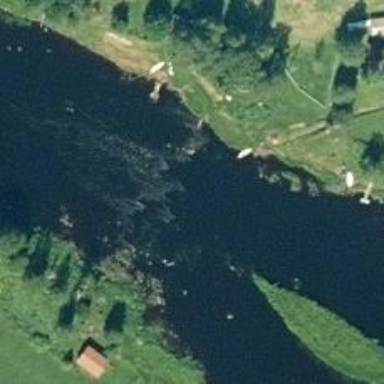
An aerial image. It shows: Rapids in the waterway.